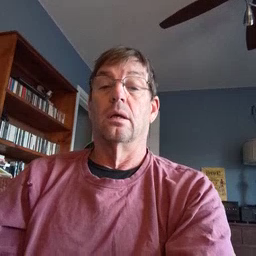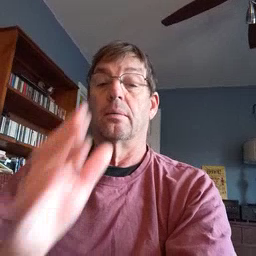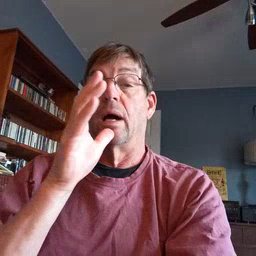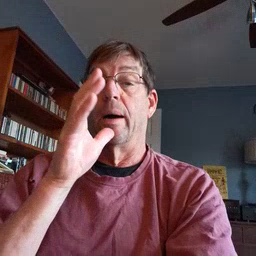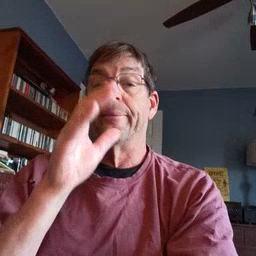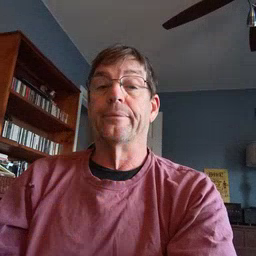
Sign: mom